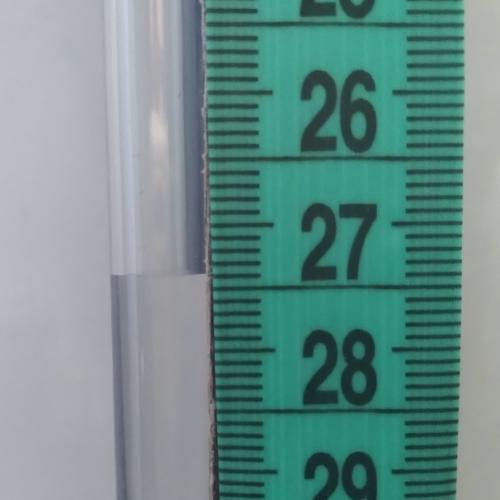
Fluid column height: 27.4 cm